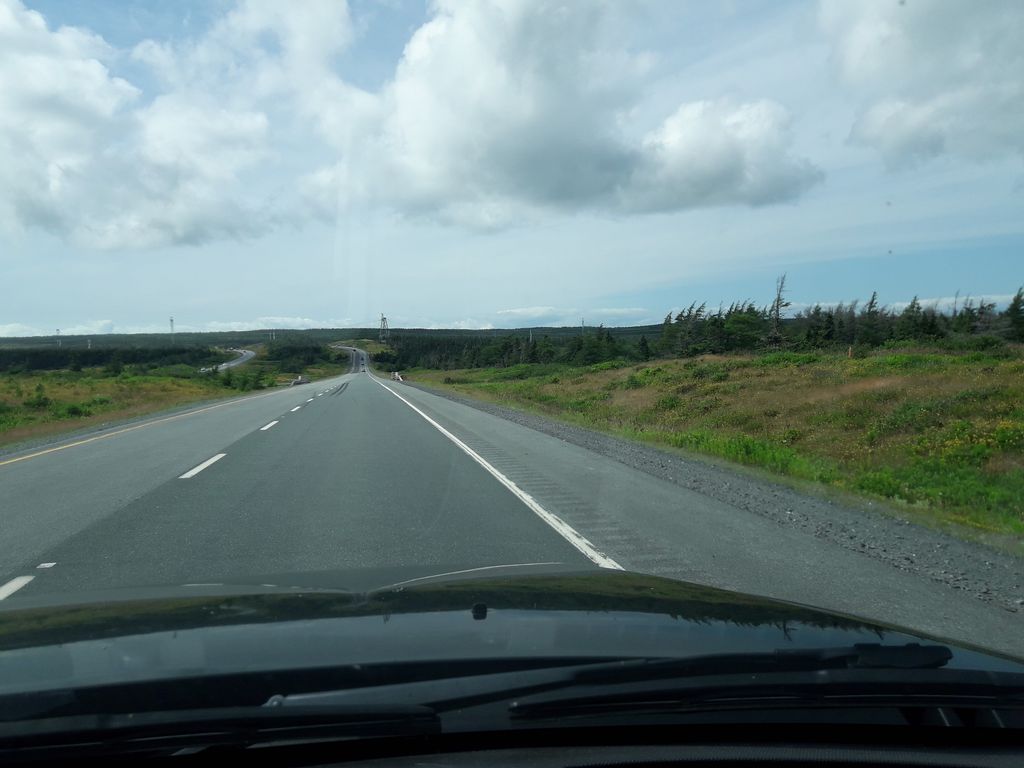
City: st_johns